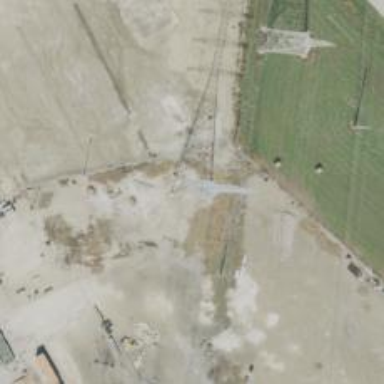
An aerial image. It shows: Power tower.